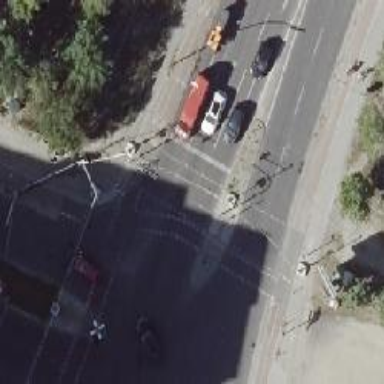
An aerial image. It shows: Road with traffic signals.